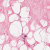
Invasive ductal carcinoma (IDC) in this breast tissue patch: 0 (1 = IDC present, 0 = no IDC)